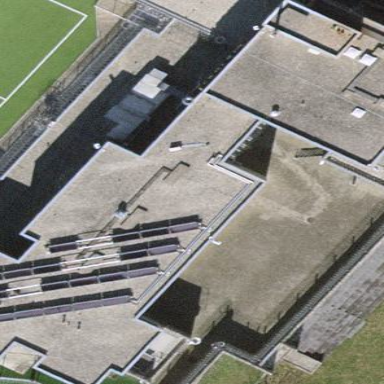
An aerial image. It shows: Prison building.